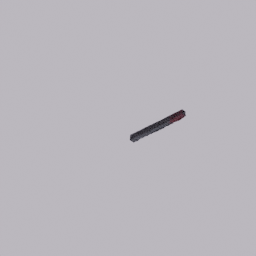
Label: architecture